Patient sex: F
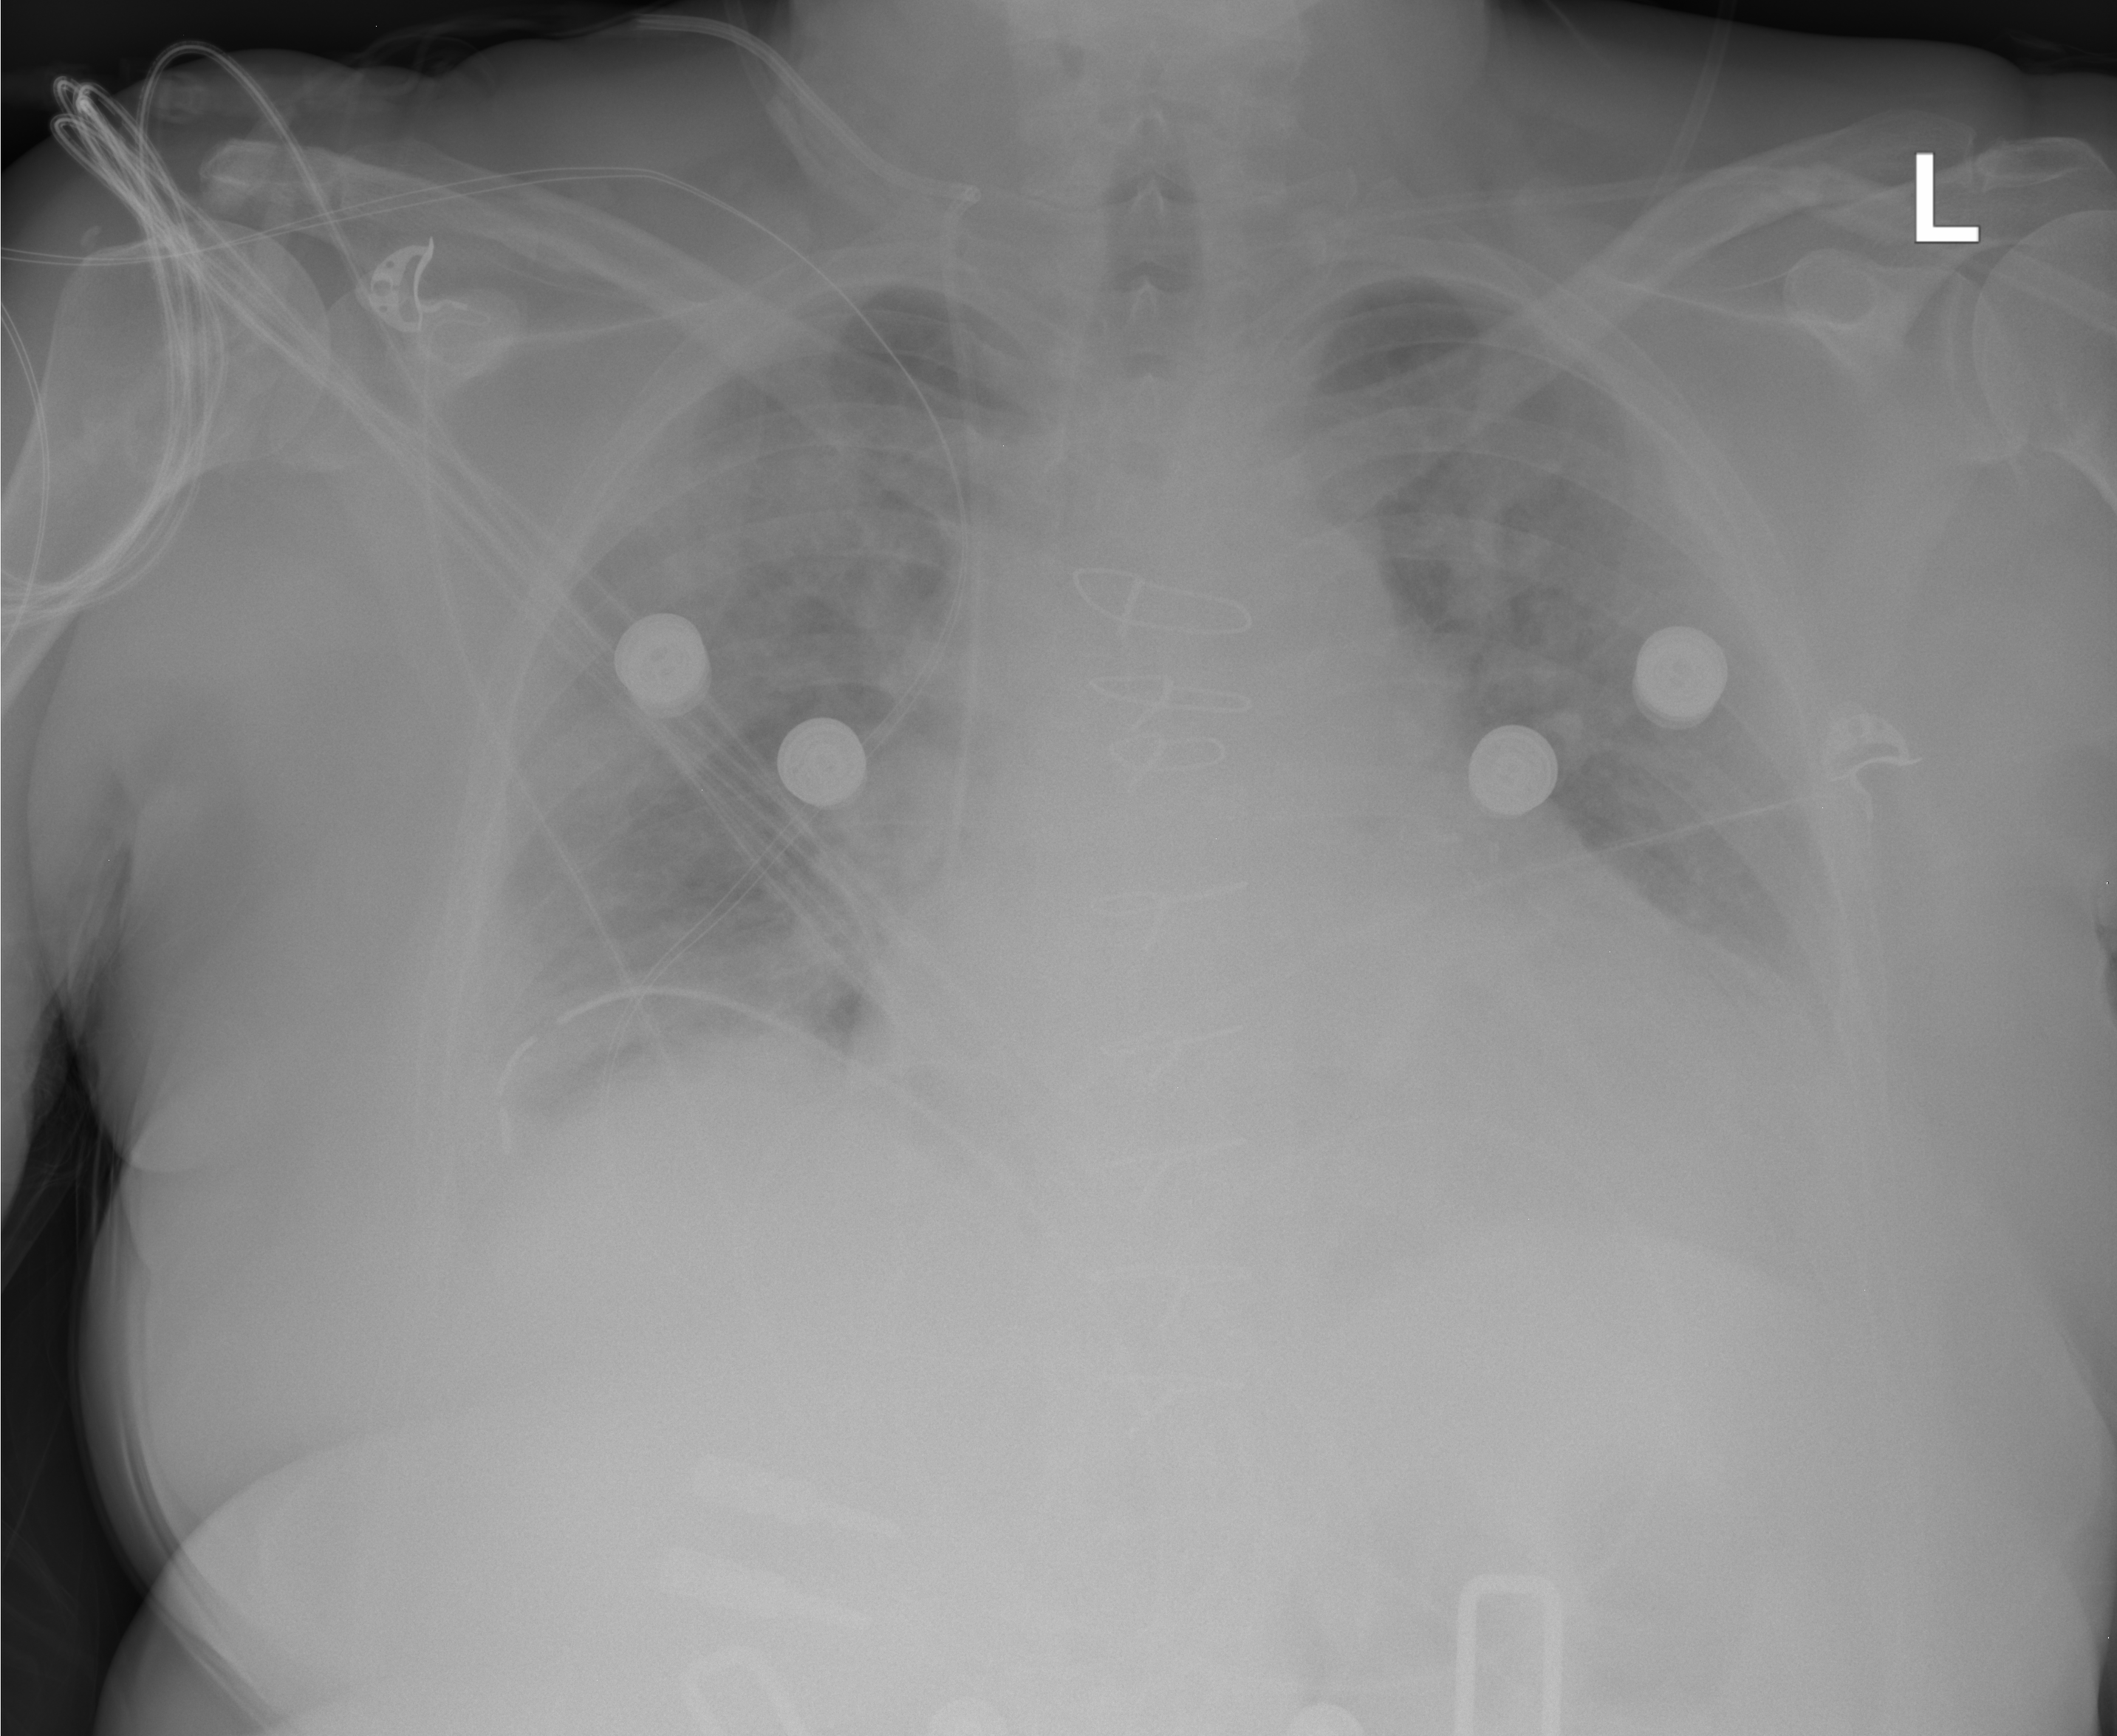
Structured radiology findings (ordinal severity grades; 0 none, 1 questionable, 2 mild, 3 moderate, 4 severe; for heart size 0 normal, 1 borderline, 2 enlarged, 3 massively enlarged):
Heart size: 2
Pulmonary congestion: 2
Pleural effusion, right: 2
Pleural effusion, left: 2
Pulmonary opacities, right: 0
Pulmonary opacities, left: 0
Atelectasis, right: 2
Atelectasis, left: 2